Aerial crown-view tile of a tropical tree (Barro Colorado Island, Panama), acquired 20250217:
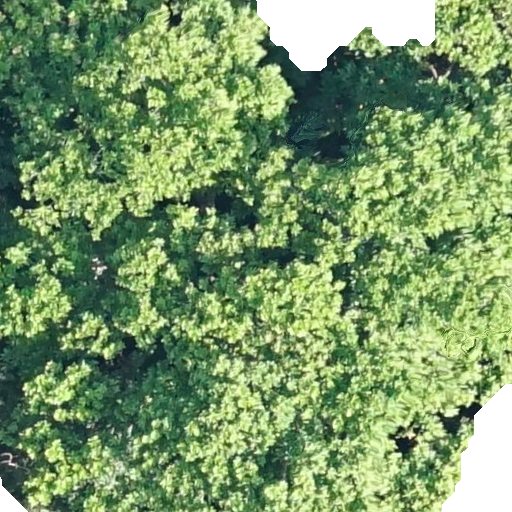
Species: Anacardium excelsum
GBIF accepted scientific name: Anacardium excelsum
Crown area: 477.389 m²